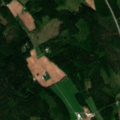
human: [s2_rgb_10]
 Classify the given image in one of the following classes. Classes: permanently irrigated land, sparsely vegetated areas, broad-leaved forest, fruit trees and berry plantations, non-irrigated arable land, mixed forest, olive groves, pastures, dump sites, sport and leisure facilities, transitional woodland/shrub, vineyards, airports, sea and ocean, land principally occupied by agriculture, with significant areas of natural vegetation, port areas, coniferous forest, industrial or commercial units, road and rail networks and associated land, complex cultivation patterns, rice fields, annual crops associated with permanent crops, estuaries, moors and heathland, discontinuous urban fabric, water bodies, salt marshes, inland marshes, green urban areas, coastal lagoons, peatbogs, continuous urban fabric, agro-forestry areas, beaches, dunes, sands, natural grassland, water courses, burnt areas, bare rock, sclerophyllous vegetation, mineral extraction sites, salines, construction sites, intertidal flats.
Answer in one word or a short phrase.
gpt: non-irrigated arable land, coniferous forest, mixed forest, transitional woodland/shrub